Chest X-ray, PA view. Patient: 47 years old, sex M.
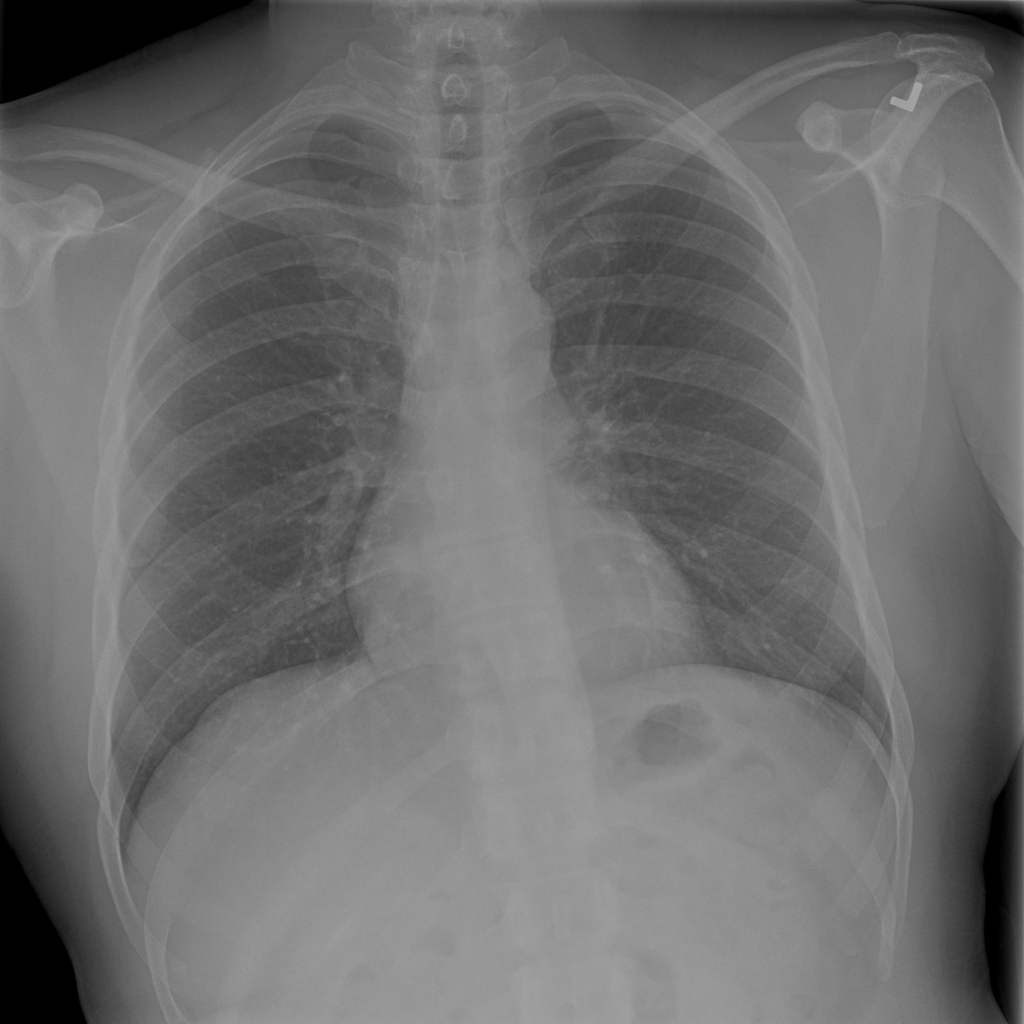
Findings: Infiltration